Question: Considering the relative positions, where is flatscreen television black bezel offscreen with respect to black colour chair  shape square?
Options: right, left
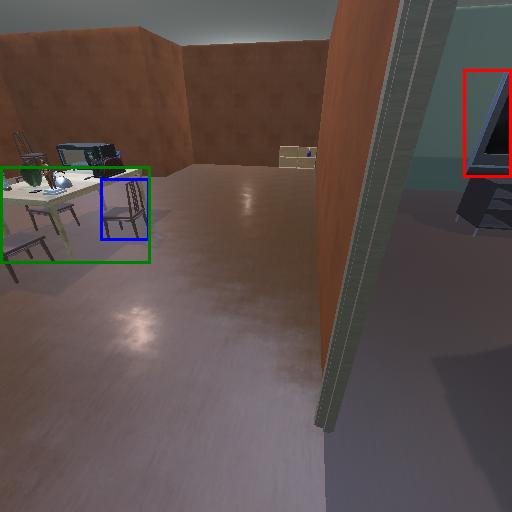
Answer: right